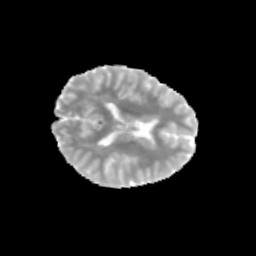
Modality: MD
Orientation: axial
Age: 12
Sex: female
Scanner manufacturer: siemens
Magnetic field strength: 3 T
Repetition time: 3.8 s
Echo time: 0.07 s